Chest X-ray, AP view. Patient: 45 years old, sex M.
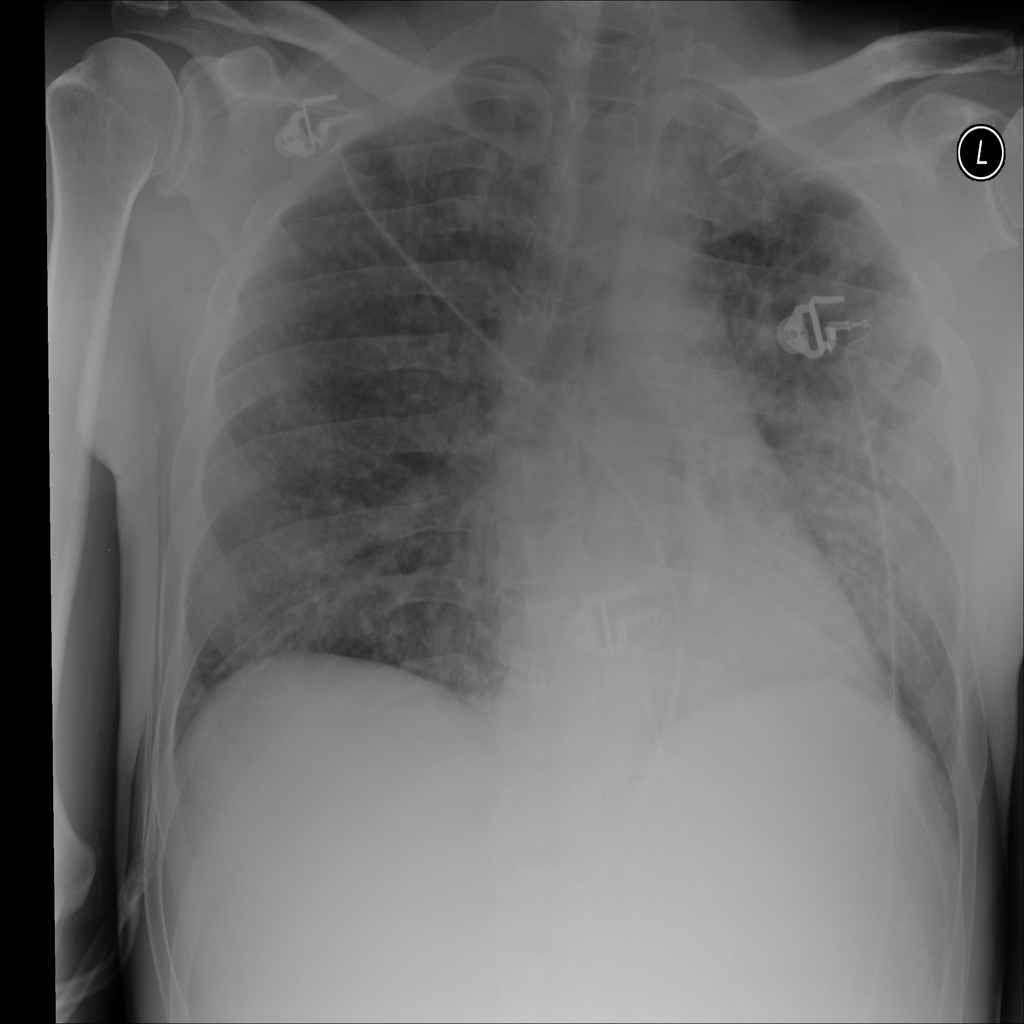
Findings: Edema, Nodule